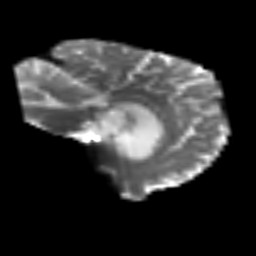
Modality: T2w
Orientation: sagittal
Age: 67
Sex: male
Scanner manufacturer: siemens
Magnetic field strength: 3 T
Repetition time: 3.2 s
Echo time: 0.081 s